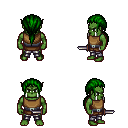
a pixel art fantasy rpg character, male body template, orc, green skin, leather chest armor, metal pants, green ponytail hairstyle, dagger, four views (front, back, left, right), 2x2 character sprite sheet, small pixel art, hard edges, no anti-aliasing